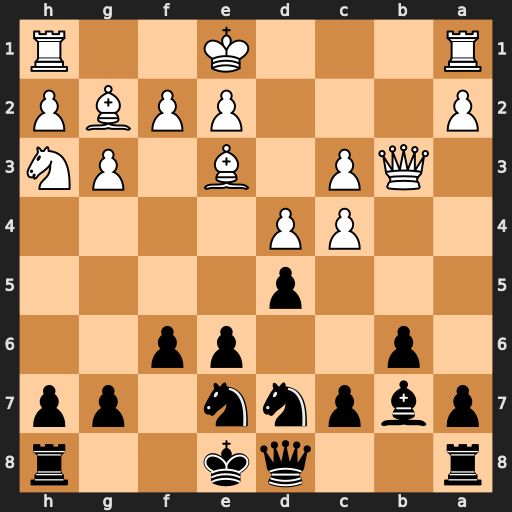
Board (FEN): r2qk2r/pbpnn1pp/1p2pp2/3p4/2PP4/1QP1B1PN/P3PPBP/R3K2R
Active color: b
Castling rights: KQkq
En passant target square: -
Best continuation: dxc4 Bxb7 cxb3